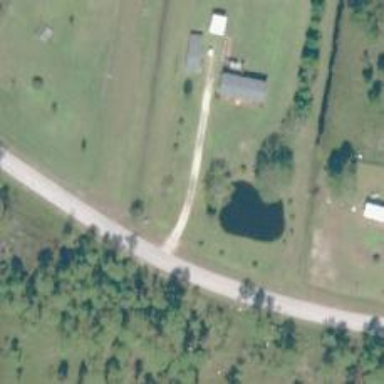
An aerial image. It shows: Driveway.